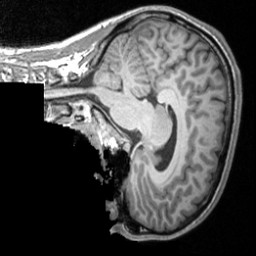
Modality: T1w
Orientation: sagittal
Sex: male
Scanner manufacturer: siemens
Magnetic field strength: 3 T
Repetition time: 1.9 s
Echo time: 0.00226 s